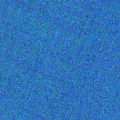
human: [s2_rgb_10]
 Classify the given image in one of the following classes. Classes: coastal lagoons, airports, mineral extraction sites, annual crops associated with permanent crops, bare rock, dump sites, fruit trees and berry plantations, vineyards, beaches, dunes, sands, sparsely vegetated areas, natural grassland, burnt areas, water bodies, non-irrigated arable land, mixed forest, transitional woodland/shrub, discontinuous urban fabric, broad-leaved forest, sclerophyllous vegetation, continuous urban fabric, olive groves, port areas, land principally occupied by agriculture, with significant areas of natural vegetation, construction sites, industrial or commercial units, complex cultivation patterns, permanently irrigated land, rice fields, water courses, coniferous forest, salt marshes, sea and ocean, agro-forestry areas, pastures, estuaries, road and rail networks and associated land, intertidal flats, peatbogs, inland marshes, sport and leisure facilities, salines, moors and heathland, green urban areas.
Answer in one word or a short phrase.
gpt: sea and ocean